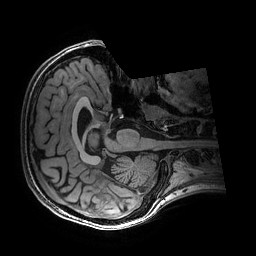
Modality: T1w
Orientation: axial
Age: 21
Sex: female
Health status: healthy
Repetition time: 2.53 s
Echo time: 0.0034 s